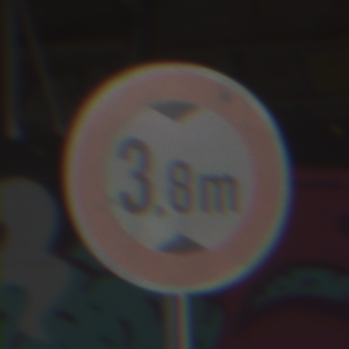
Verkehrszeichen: TatsaechlicheHoehe
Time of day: Midday
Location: Roofed (Special)
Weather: Overcast
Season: NotSpecified
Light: Natural